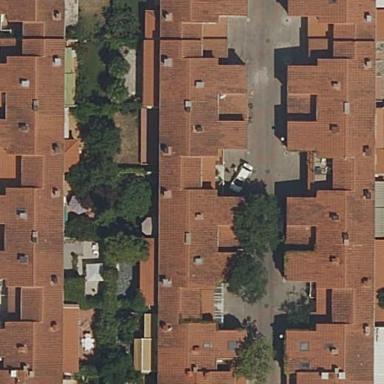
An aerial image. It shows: Terrace building.